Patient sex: F
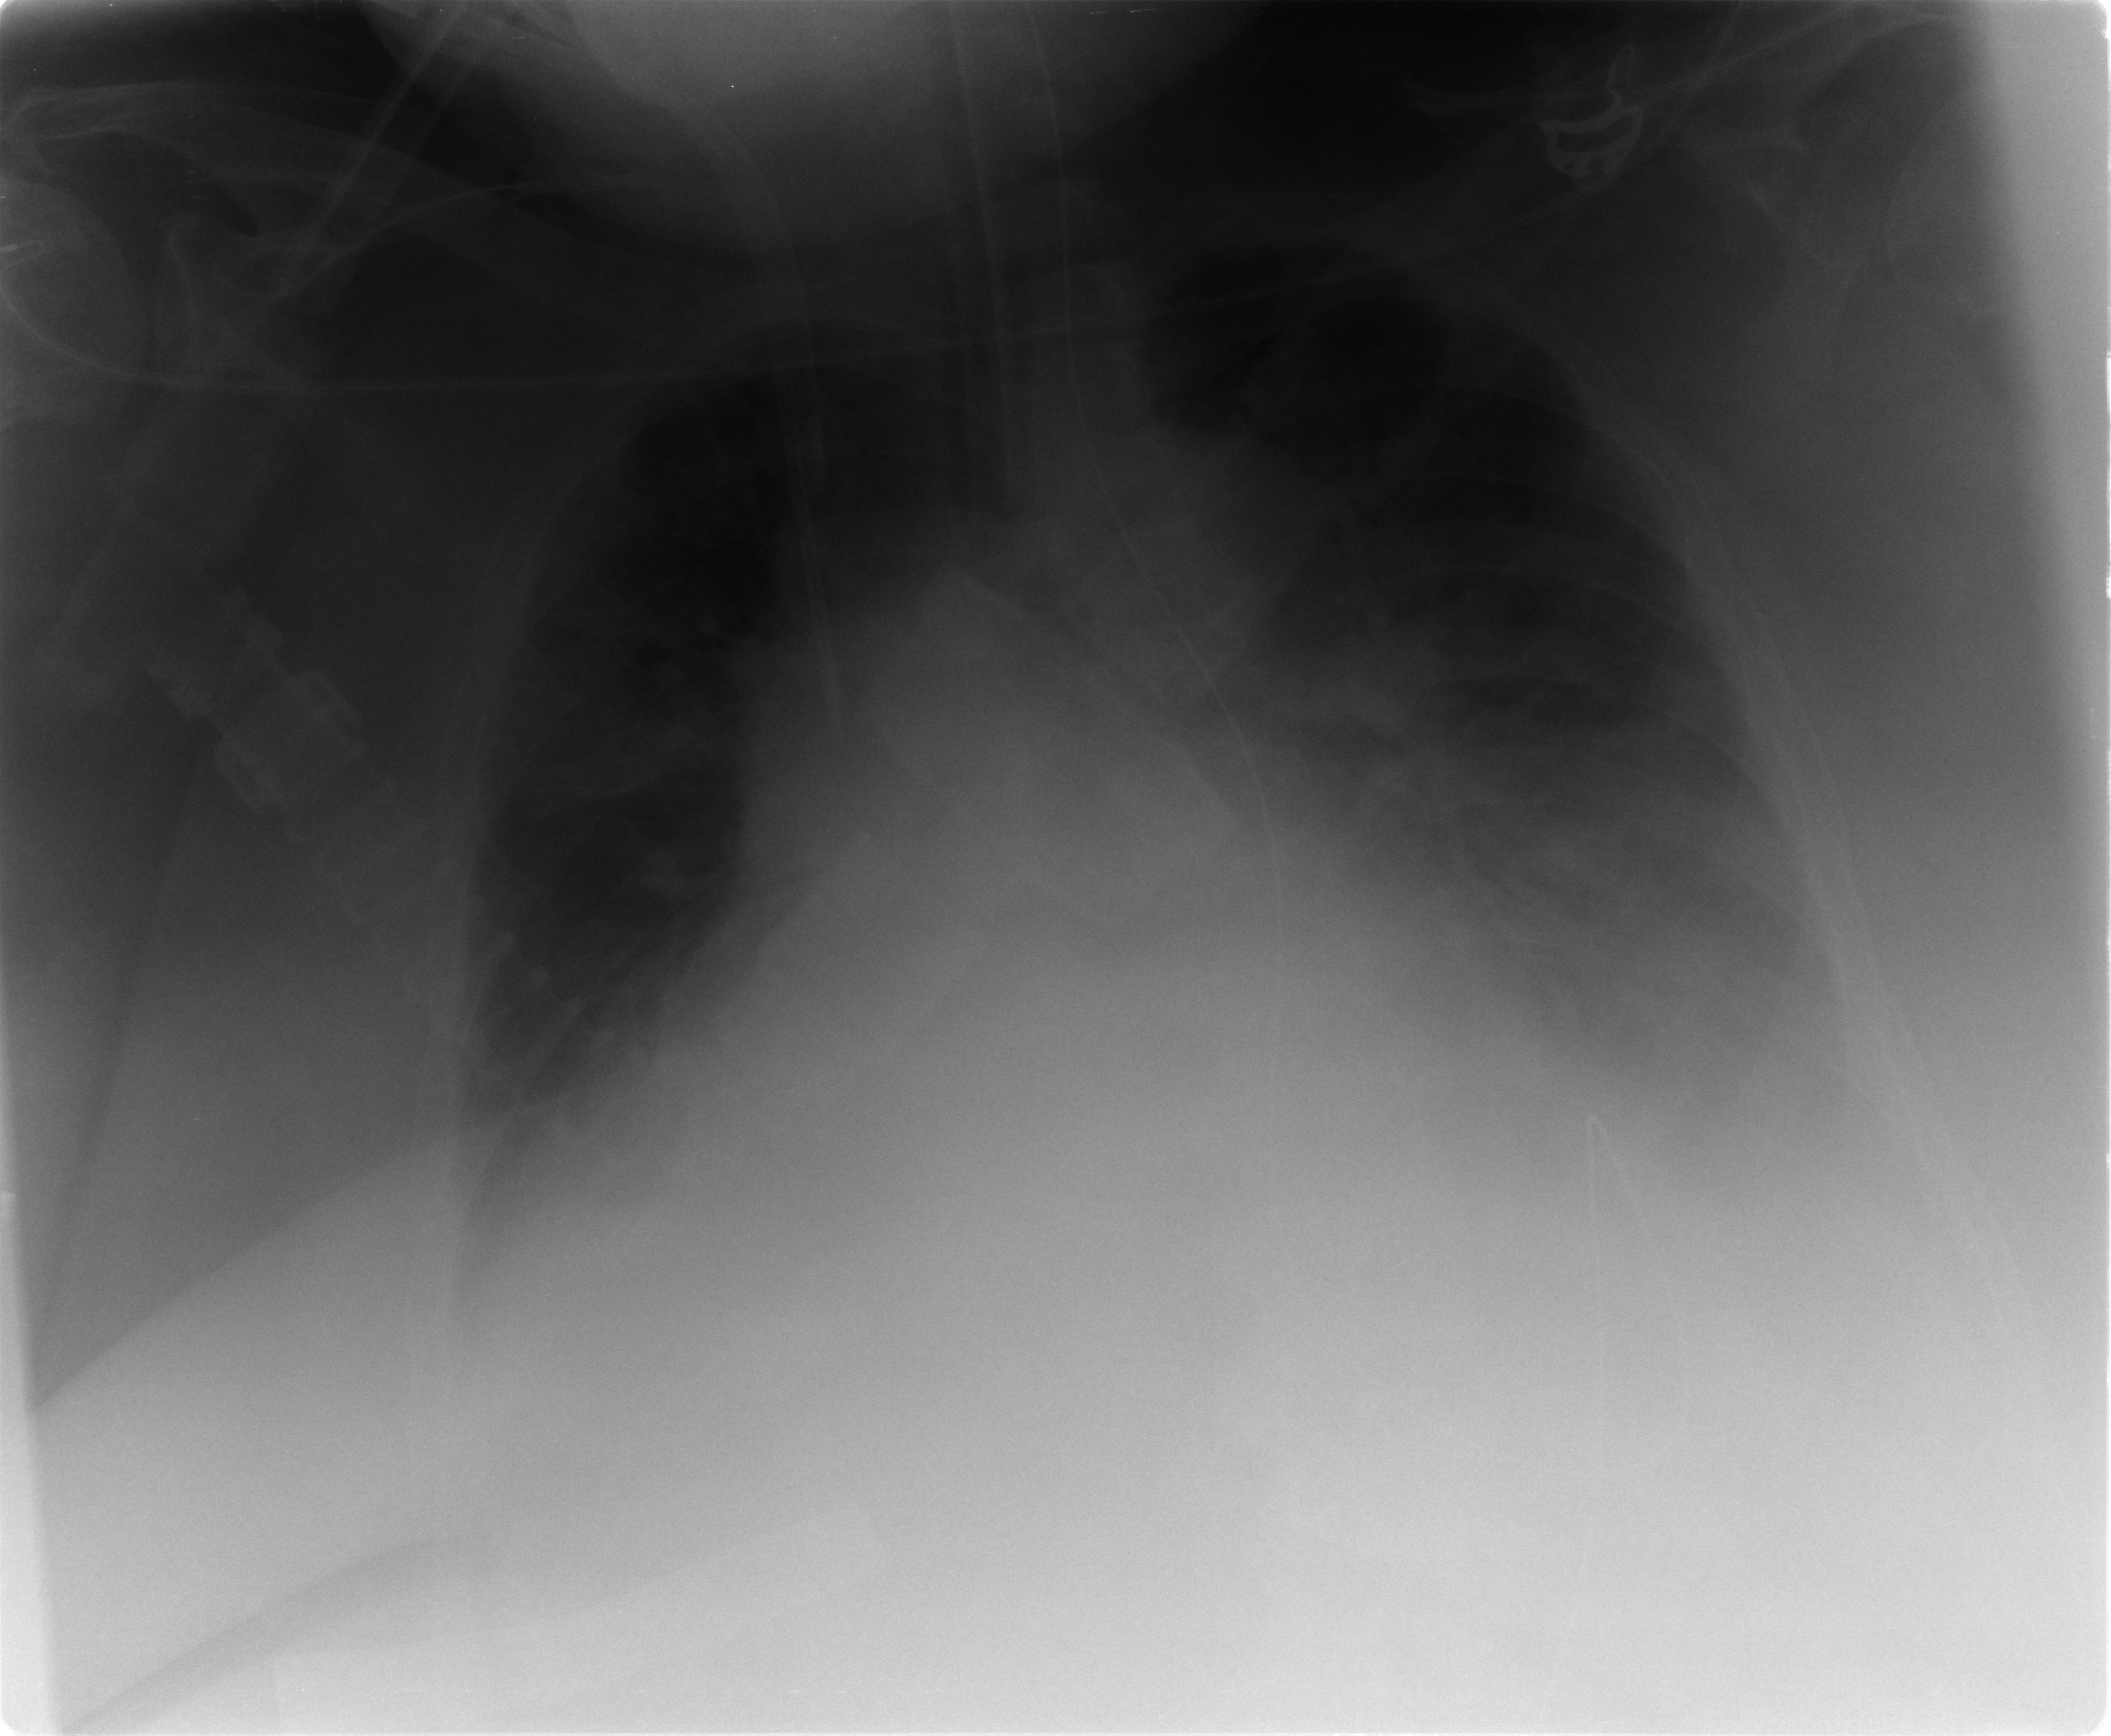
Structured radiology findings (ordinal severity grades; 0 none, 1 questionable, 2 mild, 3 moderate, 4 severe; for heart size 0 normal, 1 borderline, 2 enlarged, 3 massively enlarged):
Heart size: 2
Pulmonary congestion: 3
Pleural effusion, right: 2
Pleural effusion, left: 2
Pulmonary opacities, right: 1
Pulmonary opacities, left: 1
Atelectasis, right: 2
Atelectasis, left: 2